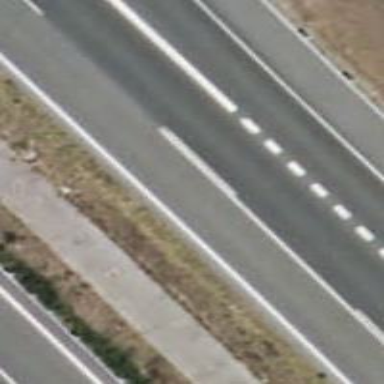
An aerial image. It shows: Motorway junction.